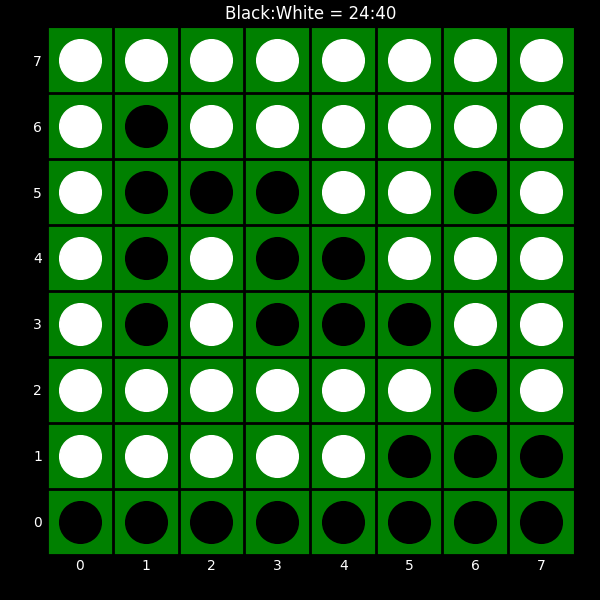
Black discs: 24
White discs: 40